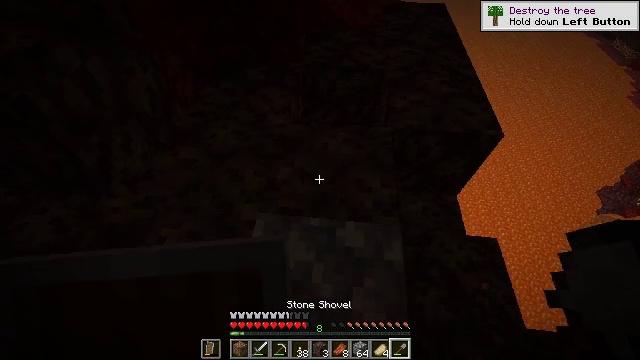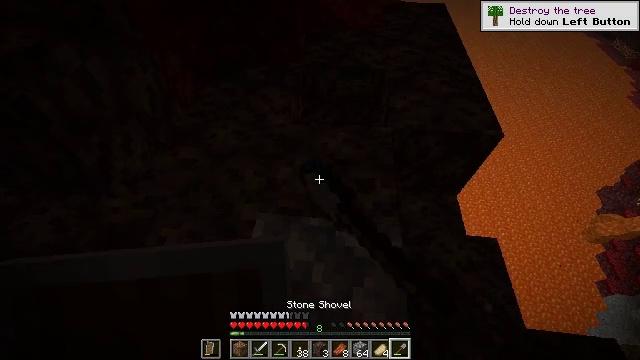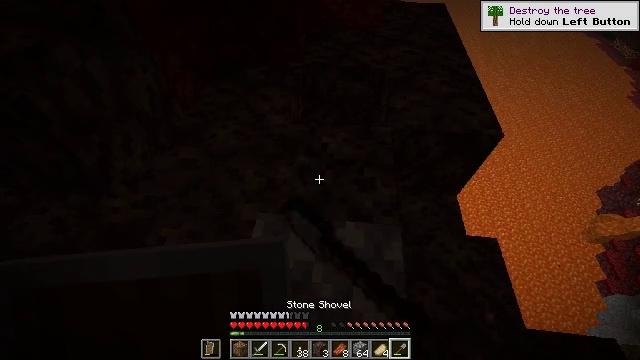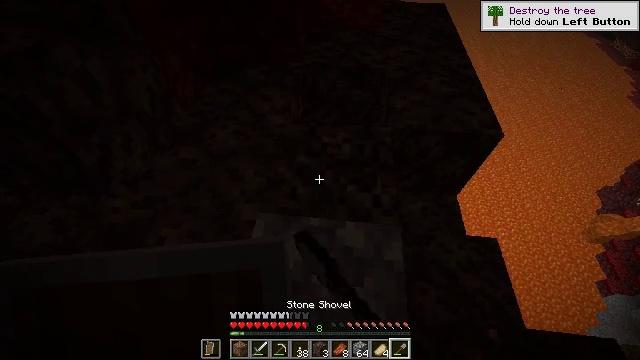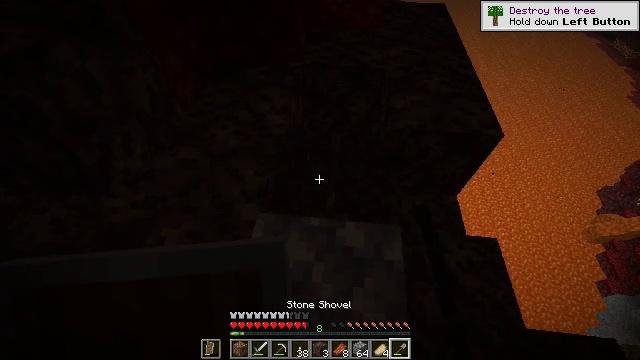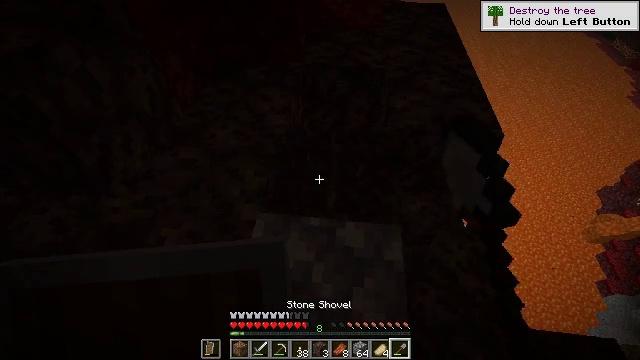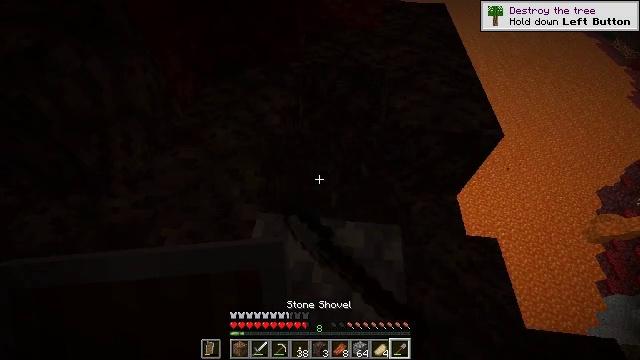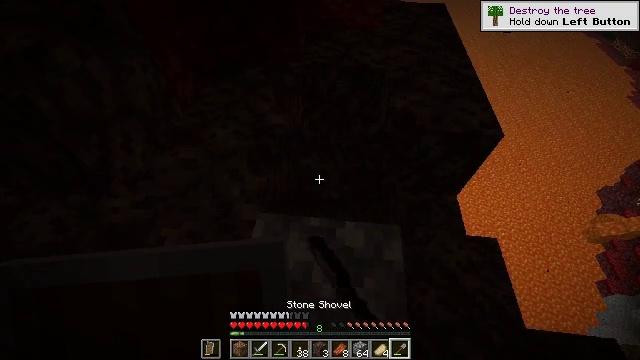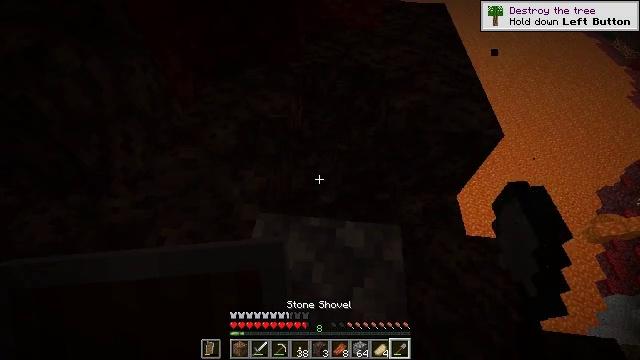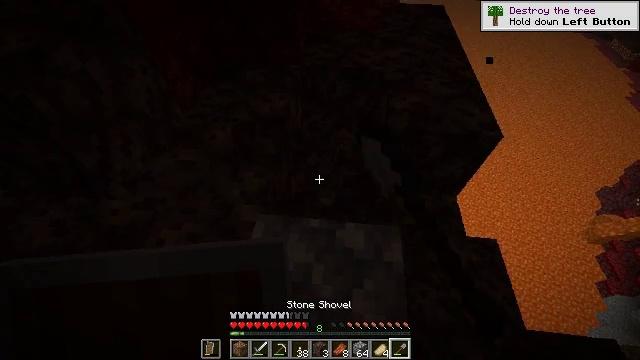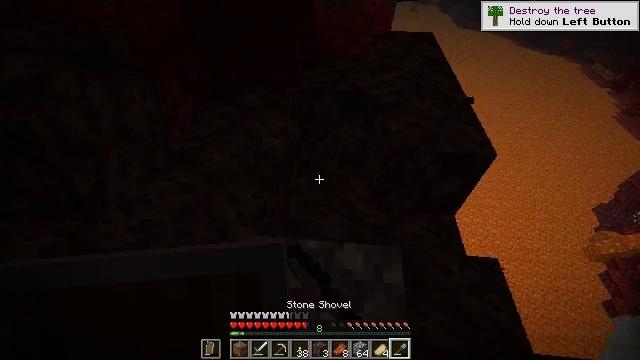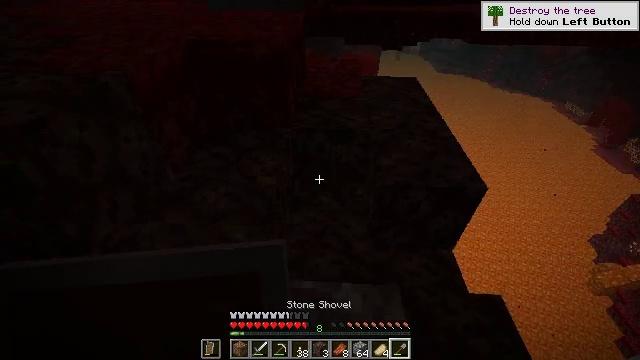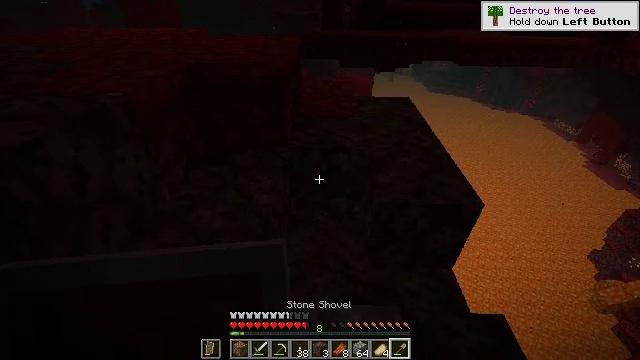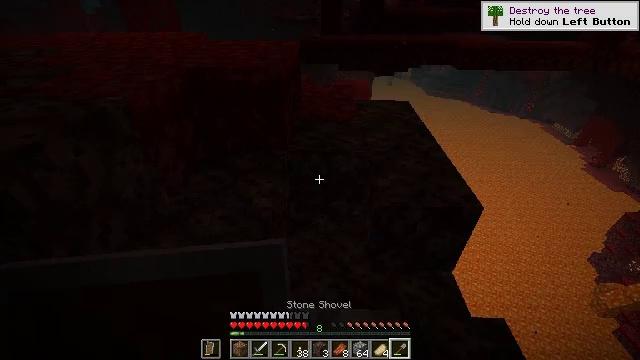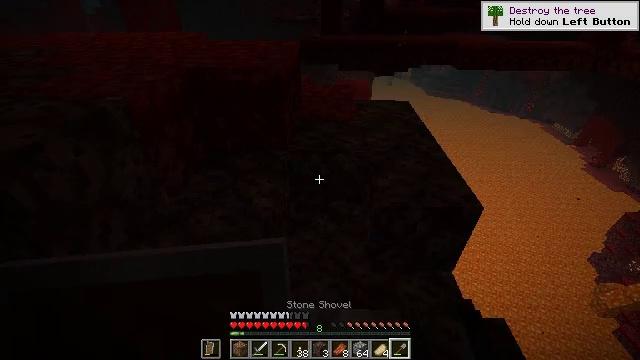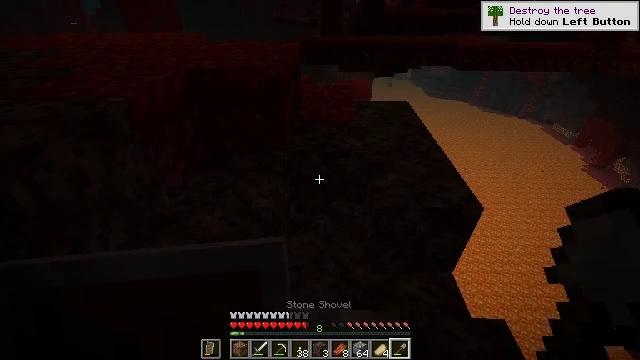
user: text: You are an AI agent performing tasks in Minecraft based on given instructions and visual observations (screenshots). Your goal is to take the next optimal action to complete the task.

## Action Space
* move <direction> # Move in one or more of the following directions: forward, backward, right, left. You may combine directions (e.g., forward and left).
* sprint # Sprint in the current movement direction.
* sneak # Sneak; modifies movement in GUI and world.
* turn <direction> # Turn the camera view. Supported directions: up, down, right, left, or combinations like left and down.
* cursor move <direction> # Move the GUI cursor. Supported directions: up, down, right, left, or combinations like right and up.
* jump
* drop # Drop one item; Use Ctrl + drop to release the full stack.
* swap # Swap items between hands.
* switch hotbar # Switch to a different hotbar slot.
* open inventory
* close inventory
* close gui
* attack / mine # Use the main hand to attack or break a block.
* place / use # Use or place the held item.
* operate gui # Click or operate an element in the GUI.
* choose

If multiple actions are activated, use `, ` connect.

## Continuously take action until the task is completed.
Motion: motion action
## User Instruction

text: Collect soul sand blocks.
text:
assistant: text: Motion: attack / mine
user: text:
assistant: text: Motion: attack / mine
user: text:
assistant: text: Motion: attack / mine
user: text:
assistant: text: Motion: attack / mine
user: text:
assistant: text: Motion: attack / mine
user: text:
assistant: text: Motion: attack / mine
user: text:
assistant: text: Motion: attack / mine
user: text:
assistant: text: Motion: attack / mine
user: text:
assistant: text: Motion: attack / mine
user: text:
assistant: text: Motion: turn up
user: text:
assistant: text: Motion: turn right and up
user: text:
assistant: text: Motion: turn up
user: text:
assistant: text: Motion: no_op
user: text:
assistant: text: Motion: no_op
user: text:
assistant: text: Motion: attack / mine
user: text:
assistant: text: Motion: attack / mine
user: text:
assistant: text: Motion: attack / mine
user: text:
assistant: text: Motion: attack / mine
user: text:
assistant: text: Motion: attack / mine
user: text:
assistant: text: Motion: attack / mine
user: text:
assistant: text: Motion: attack / mine
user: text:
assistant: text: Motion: attack / mine
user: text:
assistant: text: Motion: attack / mine